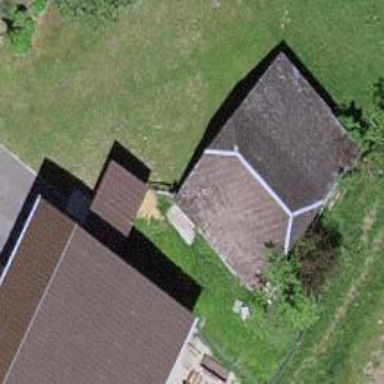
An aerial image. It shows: Barn.